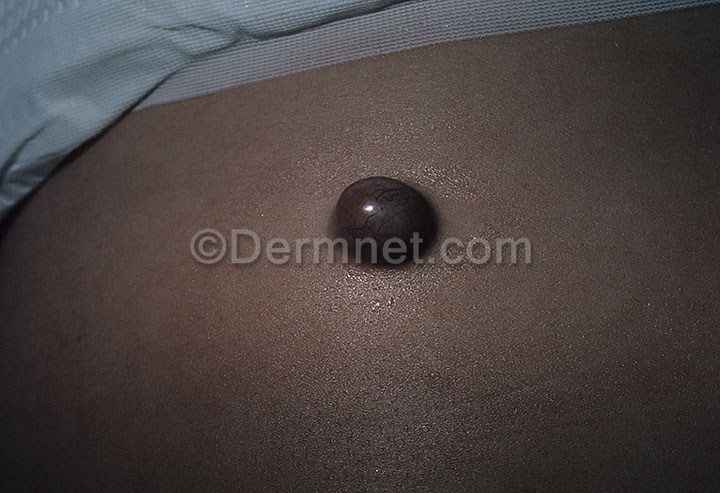
Disease: Seborrheic Keratoses and other Benign Tumors